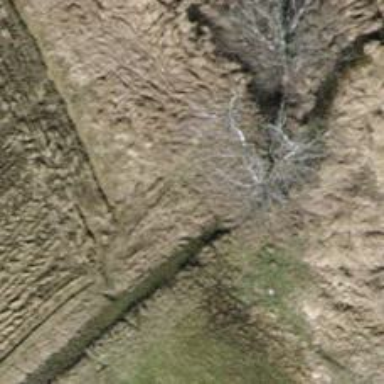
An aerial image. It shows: Ditch serving as waterway.